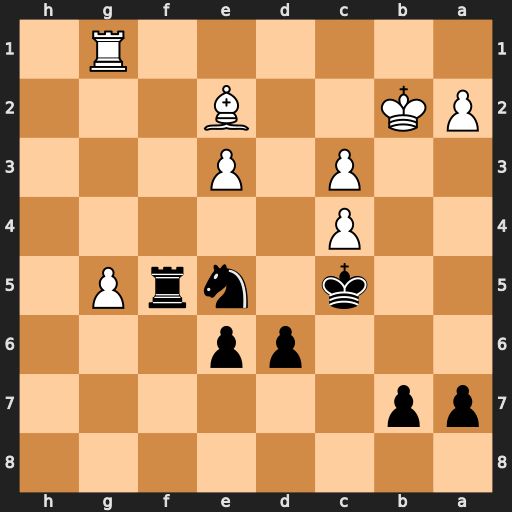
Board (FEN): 8/pp6/3pp3/2k1nrP1/2P5/2P1P3/PK2B3/6R1
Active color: b
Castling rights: -
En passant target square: -
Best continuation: Rf2 Kb1 Rxe2